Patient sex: M
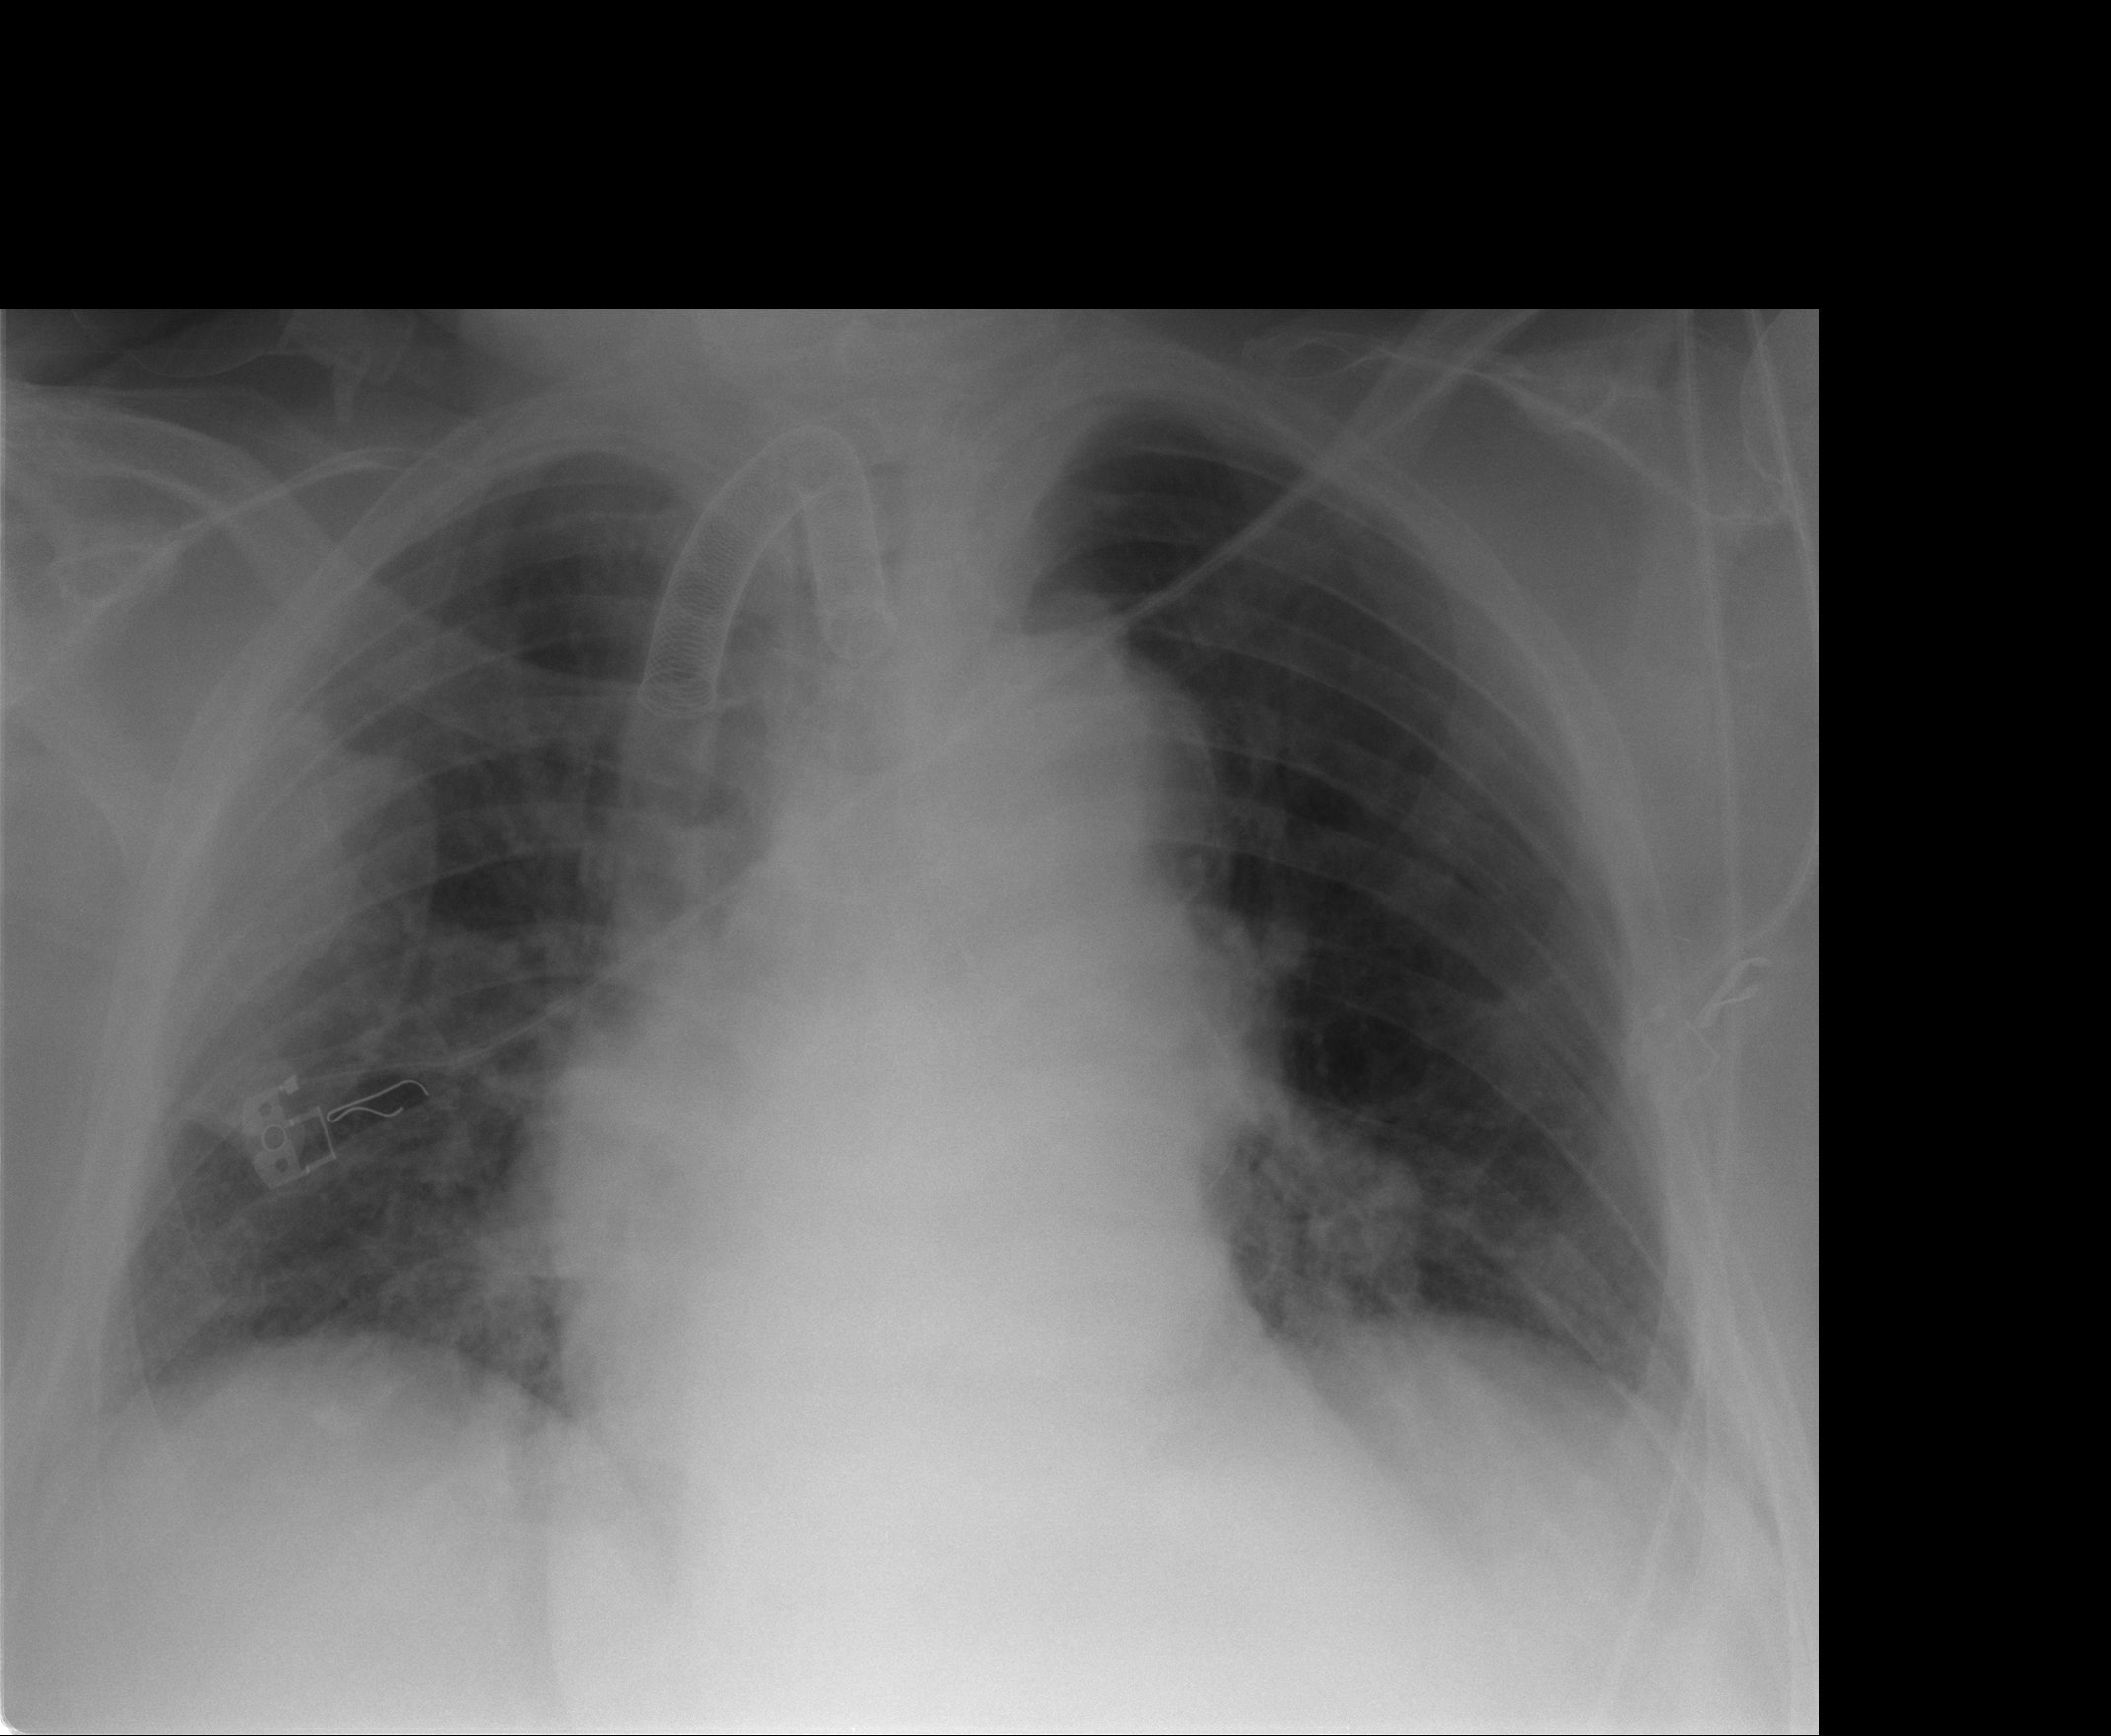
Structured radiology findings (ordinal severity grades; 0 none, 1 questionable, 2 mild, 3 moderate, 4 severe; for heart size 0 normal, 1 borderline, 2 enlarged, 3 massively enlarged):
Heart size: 2
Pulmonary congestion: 2
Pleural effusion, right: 0
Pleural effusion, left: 1
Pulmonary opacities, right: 2
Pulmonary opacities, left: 1
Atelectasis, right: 2
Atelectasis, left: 2